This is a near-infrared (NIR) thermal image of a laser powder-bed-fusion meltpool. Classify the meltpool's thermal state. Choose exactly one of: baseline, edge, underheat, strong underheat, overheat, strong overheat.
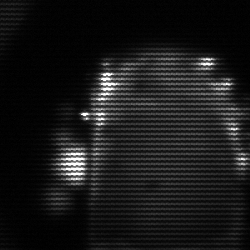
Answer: baseline